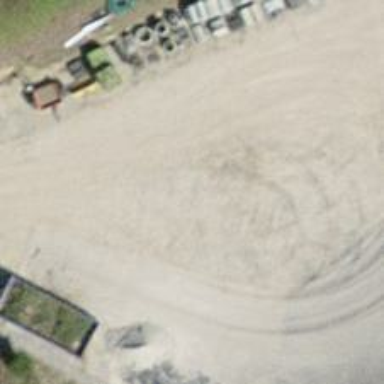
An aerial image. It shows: Unpaved track road.